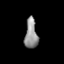
Tissue: lung
Cell type: Epithelial cells
Senescence score: 0.2062
Nuclear area (px): 368
Mean DAPI intensity: 146.897